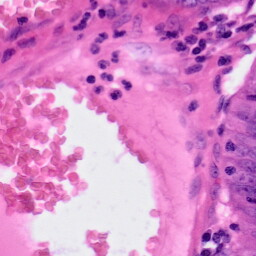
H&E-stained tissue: Colon